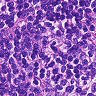
Metastatic tissue present: no